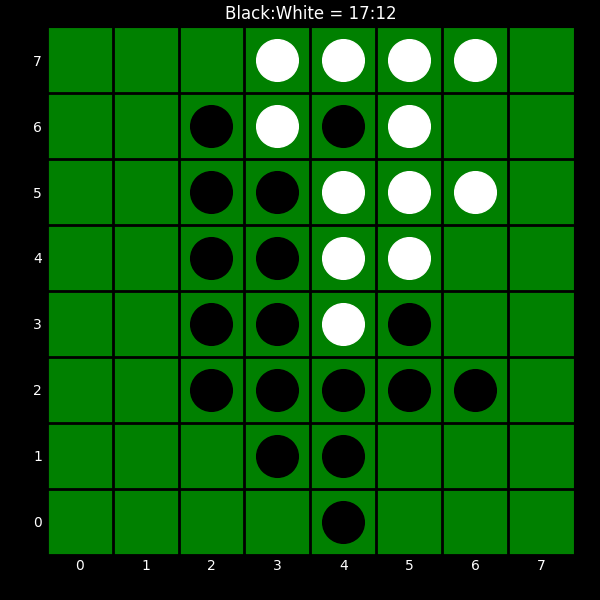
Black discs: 17
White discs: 12